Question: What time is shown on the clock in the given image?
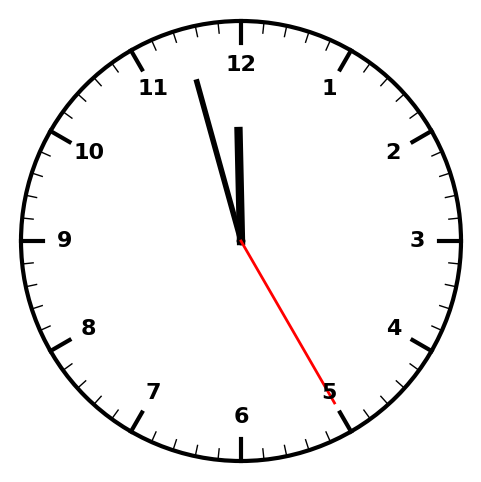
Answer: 11:57:25